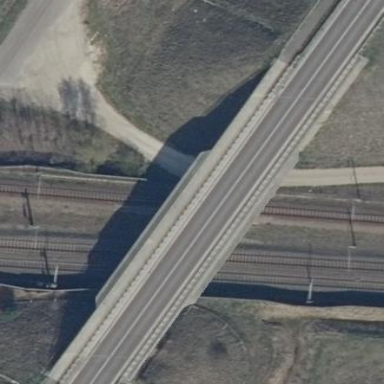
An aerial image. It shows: Bridge with beam structure.